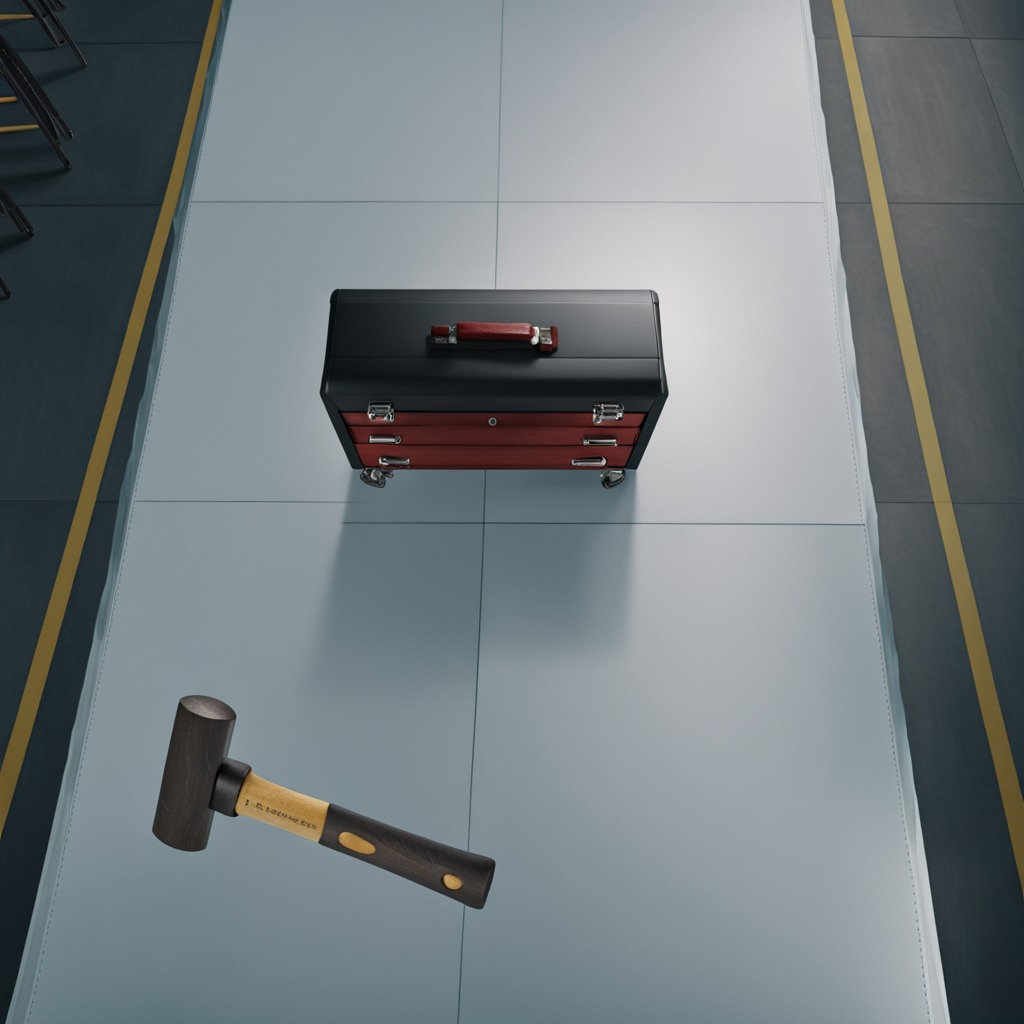
A hammer is lying on a toolbox surface in an airplane hangar workshop 8K.